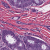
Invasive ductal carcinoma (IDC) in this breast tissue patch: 1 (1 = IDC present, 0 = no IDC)